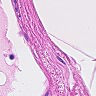
Metastatic tissue present: no